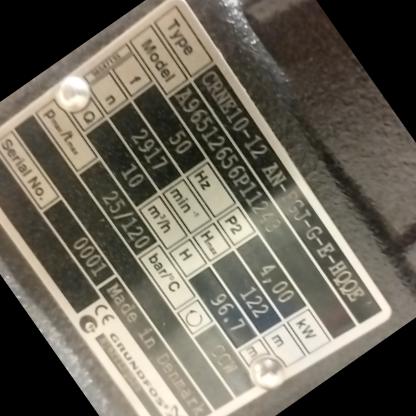
Klasa: tabliczka-znamionowa